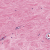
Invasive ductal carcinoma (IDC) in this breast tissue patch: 0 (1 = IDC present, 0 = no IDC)